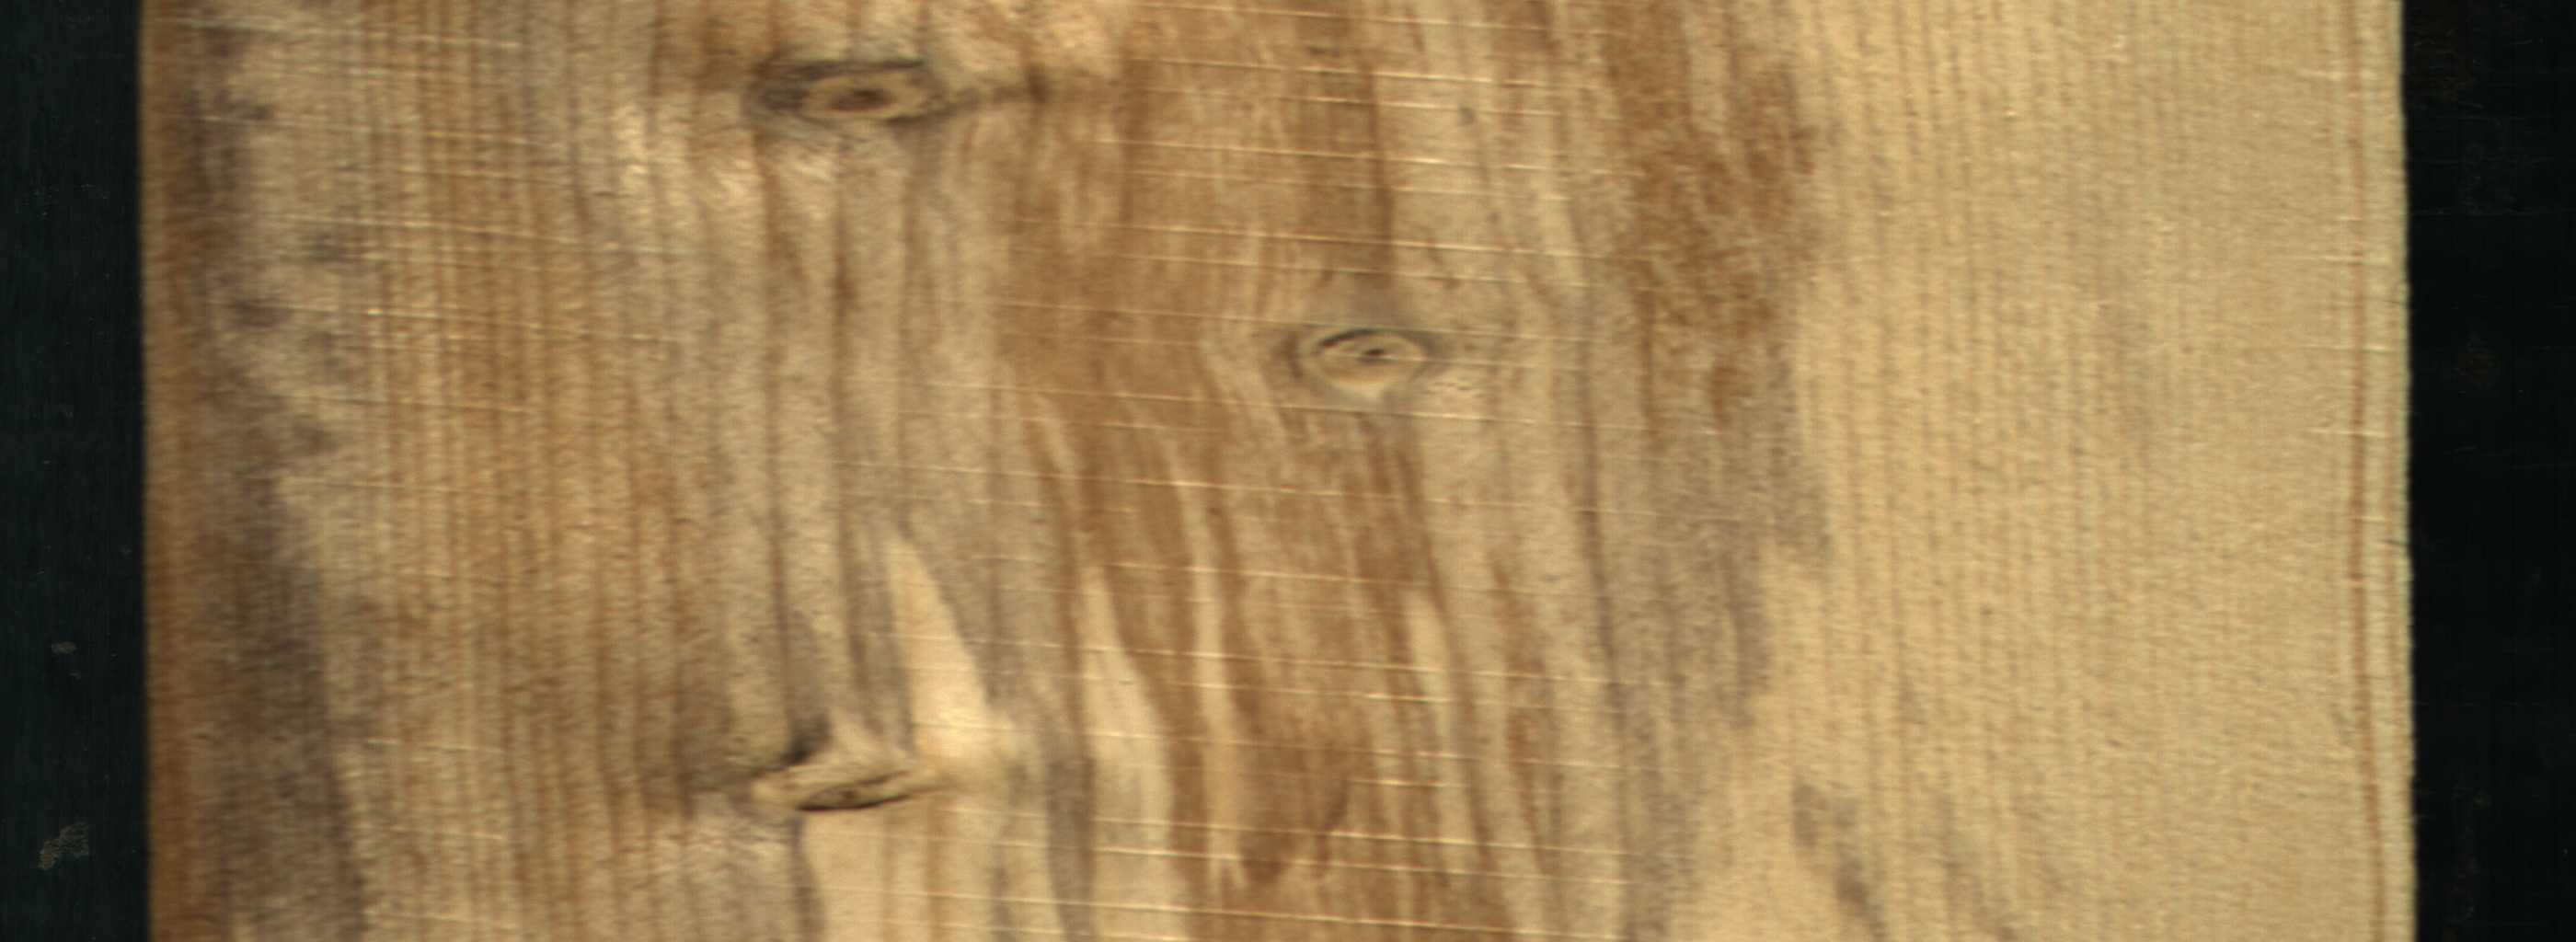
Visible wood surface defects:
Live_Knot
Live_Knot
Live_Knot